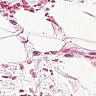
Metastatic tissue present: no